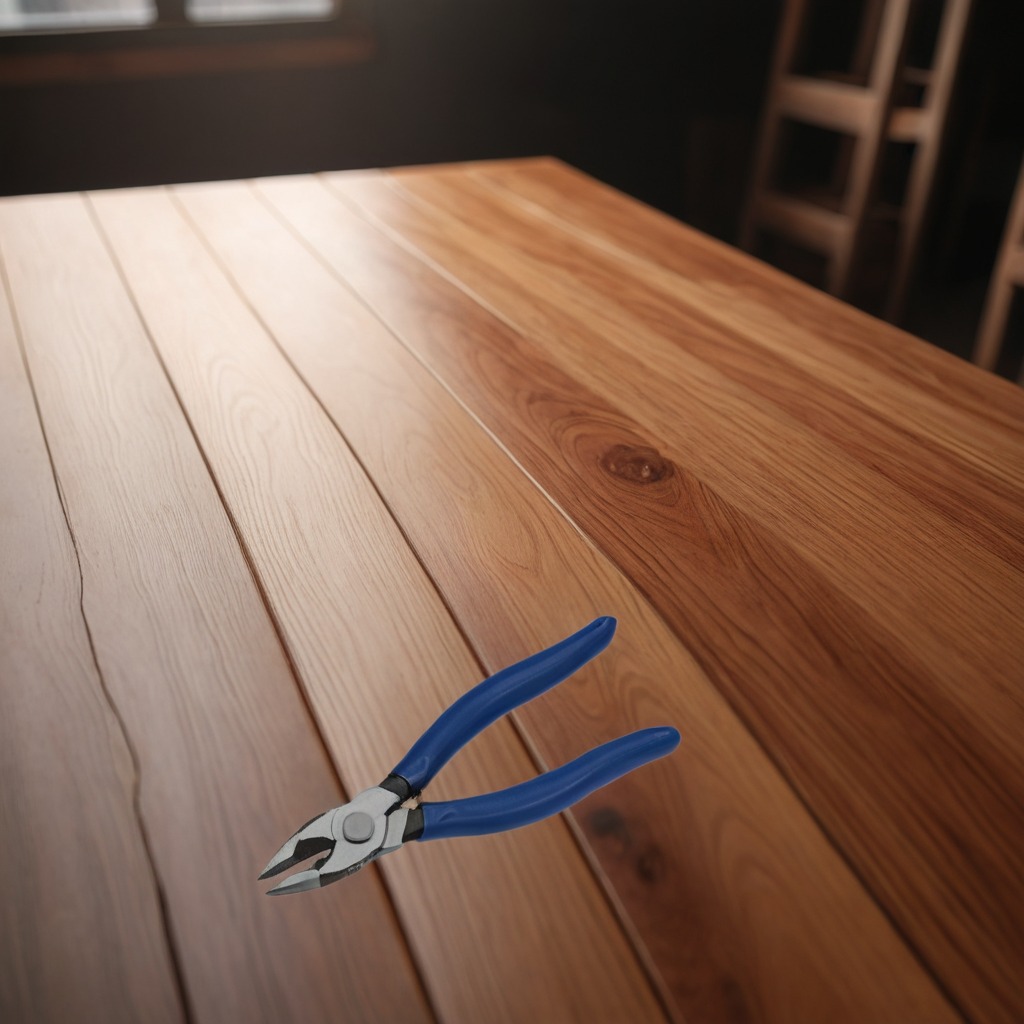
A plier is lying on the wooden table.